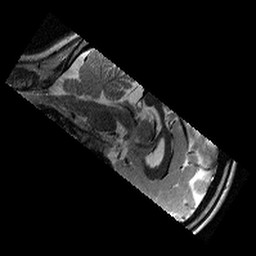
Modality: T2w
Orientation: sagittal
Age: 9
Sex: female
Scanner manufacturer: siemens
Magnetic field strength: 3 T
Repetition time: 9.23 s
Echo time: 0.067 s